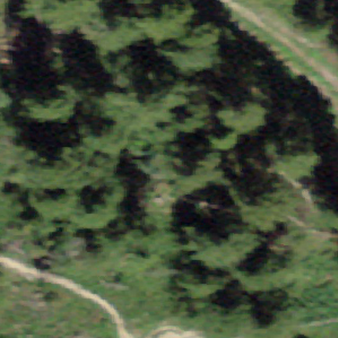
Label: other